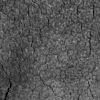
Atmospheric dust classification: not_dusty